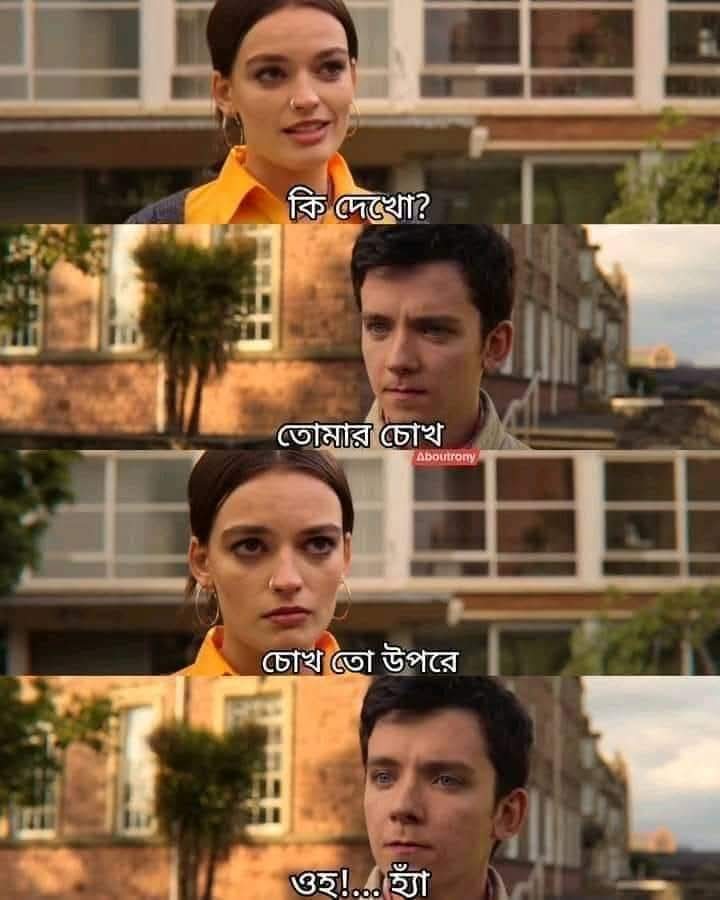
Text: কি দেখো?
তোমার চোখ
চোখ তো উপরে
ওহ!... হ্যাঁ
Label: Non Hate